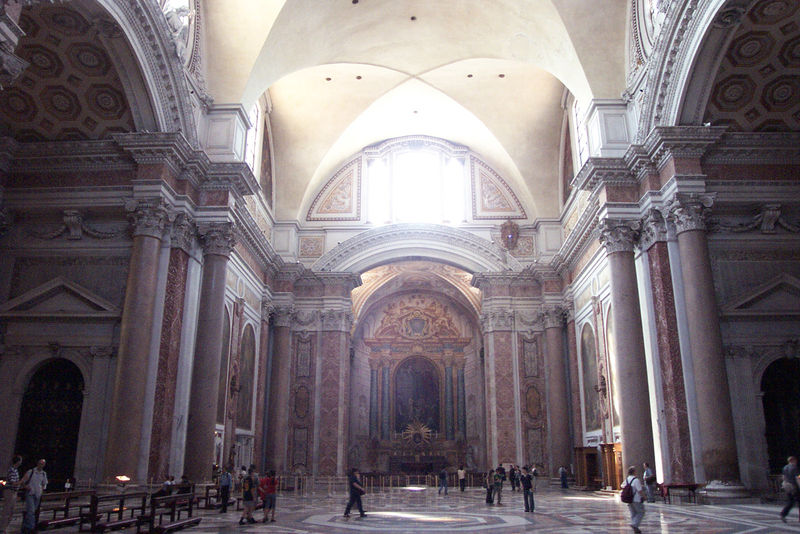
Titel: Santa Maria degli Angeli (in den Diokletiansthermen)
Künstler: Michelangelo
Standort: Rom, S. Maria degli Angeli (EU - I - Latium)
Schlagwörter: weiß, menschen, fenster, licht, marmor, säulen, gitter, kirche, gold, decke, rosa, rund, rundbogen, stuck, foto, nische, gewölbe, dom, altar, bänke, kathedrale, kapitell, kreuzgewölbe, monstranz, lich, basilika, touristen, pilger, seitenaltar, altart, kreuzgeölbe, bocgen, gotter